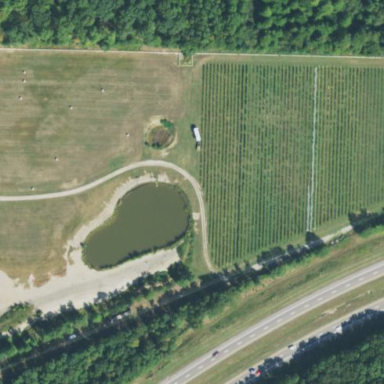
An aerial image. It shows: Vineyard where grapes are grown.